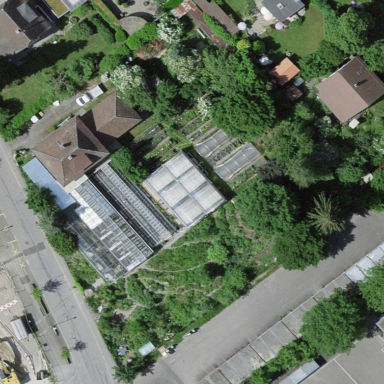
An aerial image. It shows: Garden center shop.